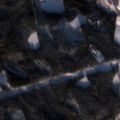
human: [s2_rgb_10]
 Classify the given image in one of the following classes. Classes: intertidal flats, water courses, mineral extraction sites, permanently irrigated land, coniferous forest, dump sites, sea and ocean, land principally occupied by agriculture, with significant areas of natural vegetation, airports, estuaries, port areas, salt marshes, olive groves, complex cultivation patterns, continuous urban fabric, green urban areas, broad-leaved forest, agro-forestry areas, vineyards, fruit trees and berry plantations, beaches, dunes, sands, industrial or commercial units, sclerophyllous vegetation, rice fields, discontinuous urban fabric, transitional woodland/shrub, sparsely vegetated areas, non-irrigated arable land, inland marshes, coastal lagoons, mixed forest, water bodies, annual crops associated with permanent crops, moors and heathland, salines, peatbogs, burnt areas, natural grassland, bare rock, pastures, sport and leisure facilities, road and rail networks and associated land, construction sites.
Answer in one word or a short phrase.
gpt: non-irrigated arable land, land principally occupied by agriculture, with significant areas of natural vegetation, coniferous forest, transitional woodland/shrub